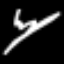
Label: squiggle